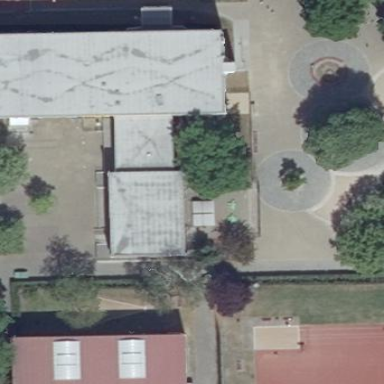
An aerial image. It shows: School with metal fence surrounding it.